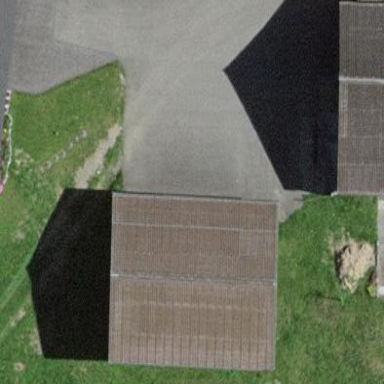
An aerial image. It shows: Farm with farmyard.